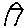
Label: house